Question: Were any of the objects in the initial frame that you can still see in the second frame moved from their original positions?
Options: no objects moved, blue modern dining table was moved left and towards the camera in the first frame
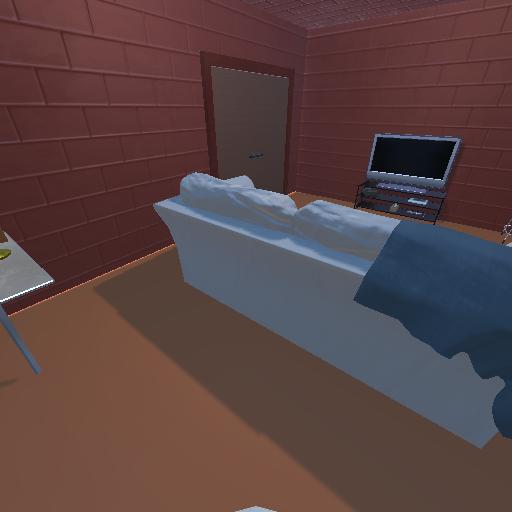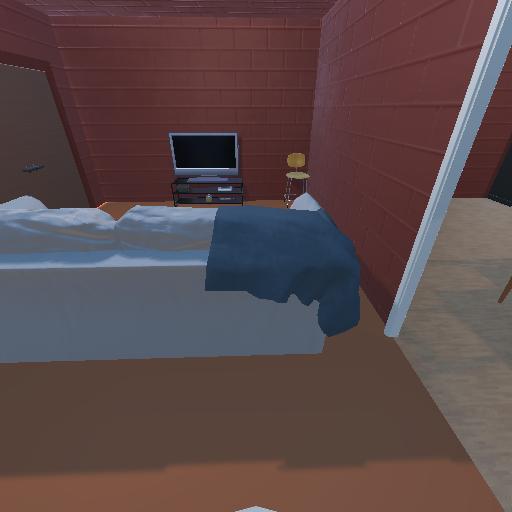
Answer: no objects moved